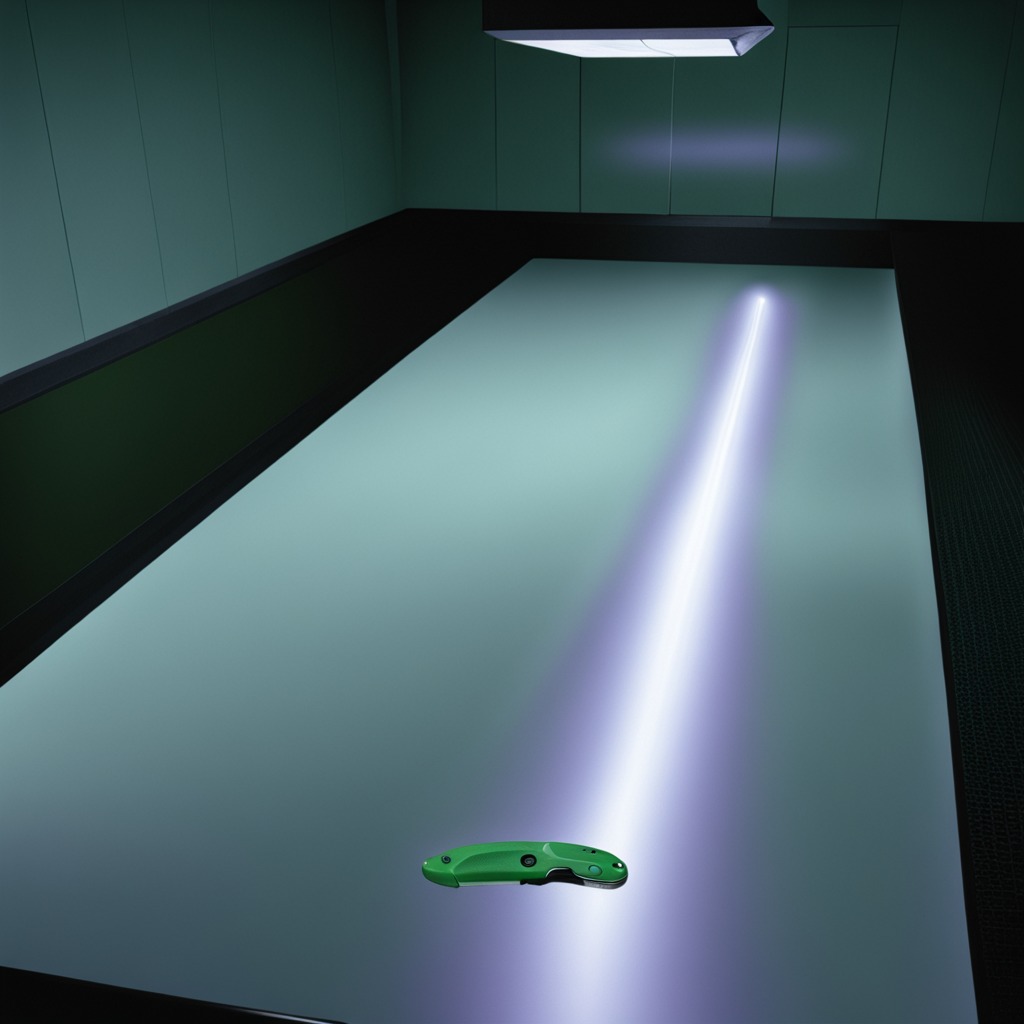
A utility knife is lying on a clean empty table in a railway signal maintenance room lit by harsh overhead fluorescents photorealistic surface textures crisp shadows high dynamic range